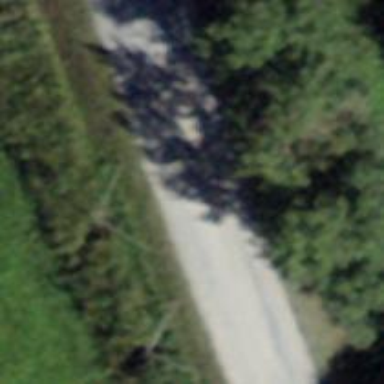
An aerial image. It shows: Gravel road in residential area.